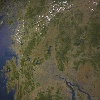
Label: land